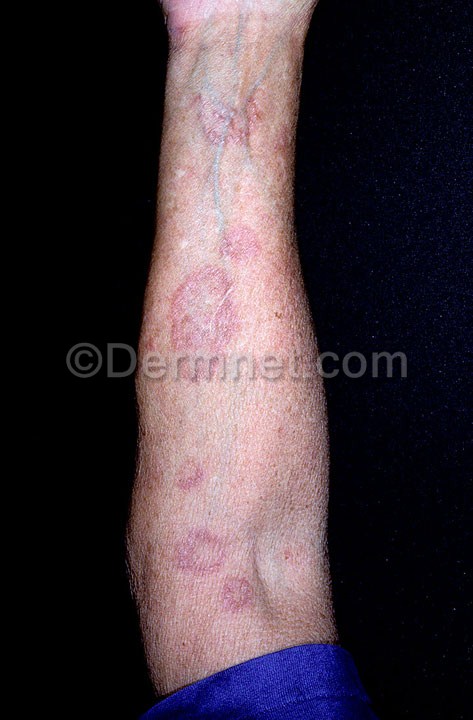
Disease: Systemic Disease